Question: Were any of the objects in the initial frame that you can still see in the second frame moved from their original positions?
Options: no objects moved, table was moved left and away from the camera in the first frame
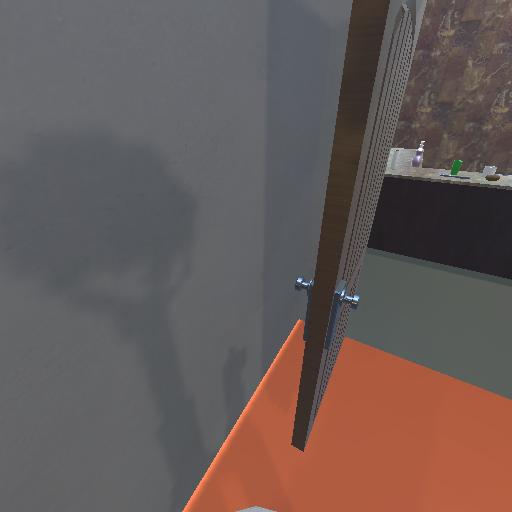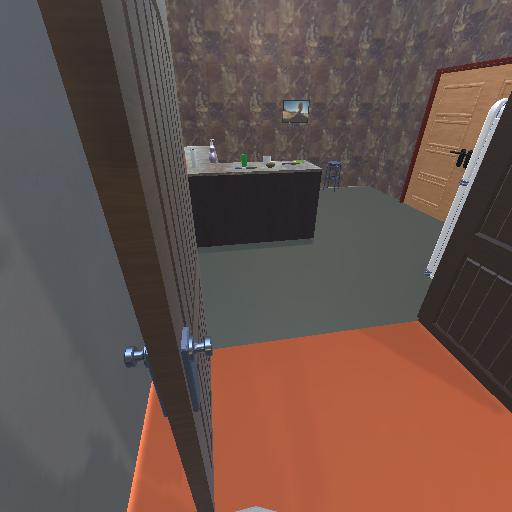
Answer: no objects moved